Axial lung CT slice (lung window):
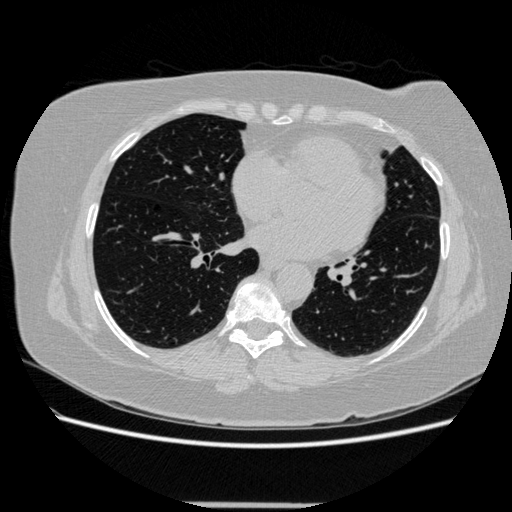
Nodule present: no